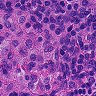
Metastatic tissue present: no